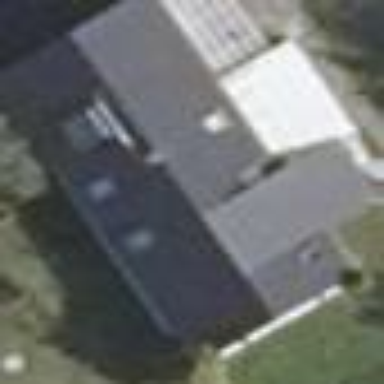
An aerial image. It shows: Building with gabled roof oriented along its structure. The roof is dark grey in color.